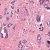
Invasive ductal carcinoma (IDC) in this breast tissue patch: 1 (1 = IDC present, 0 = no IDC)